Question:
I was trying to add the load earlier messages concept same as Whats app. But it is inserting the rows from the bottom of the table instead of the top.
'''
#define kNumberOfItemsToAdd 20
-(IBAction)loadearliermessages:(id)sender
{
NSUInteger i, totalNumberOfItems = [messageArray count];
newNumberOfItemsToDisplay = MIN(totalNumberOfItems, numberOfItemsToDisplay + kNumberOfItemsToAdd);
NSMutableArray *indexPaths = [[NSMutableArray alloc] init];
for (i=numberOfItemsToDisplay; i<newNumberOfItemsToDisplay; i++) {
[indexPaths addObject:[NSIndexPath indexPathForRow:i inSection:0]];
}
numberOfItemsToDisplay = newNumberOfItemsToDisplay;
[self.tableView beginUpdates];
[self.tableView insertRowsAtIndexPaths:indexPaths withRowAnimation:UITableViewRowAnimationBottom];
[self.tableView endUpdates];
}
'''
Anybody has idea that how to load content from top?
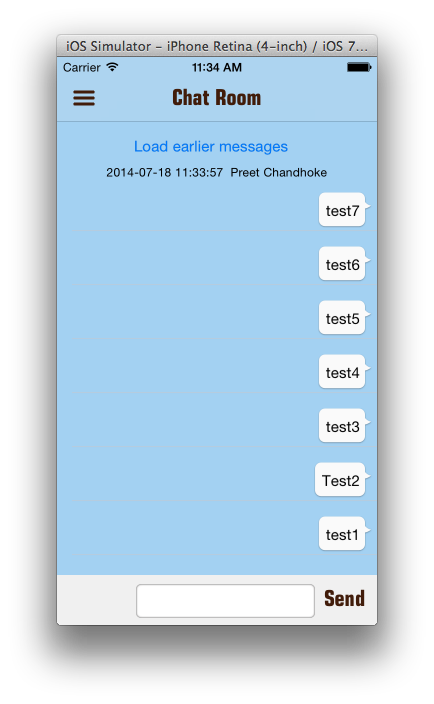
Answer: Change your index paths so that they range from zero to 'newNumberOfItems-numberOfItemsToDisplay'.
You'll also need to fetch the right elements in your data source so that the items in the new range are indeed the older messages.